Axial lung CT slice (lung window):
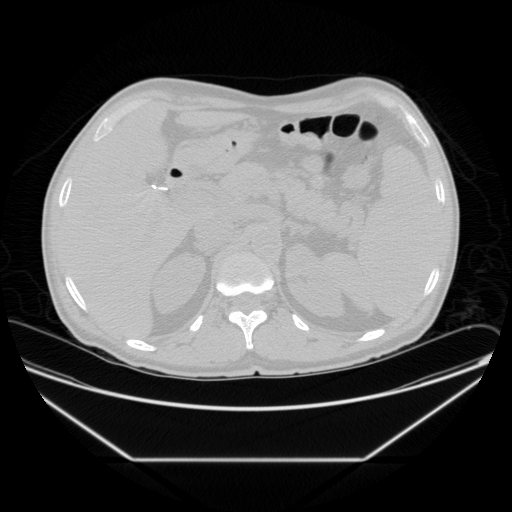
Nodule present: no